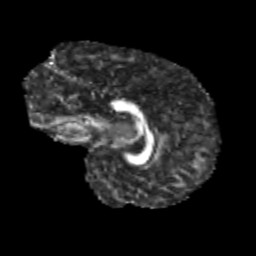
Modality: FA
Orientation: sagittal
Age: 9
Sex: male
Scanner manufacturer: siemens
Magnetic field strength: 3 T
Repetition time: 3.8 s
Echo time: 0.07 s